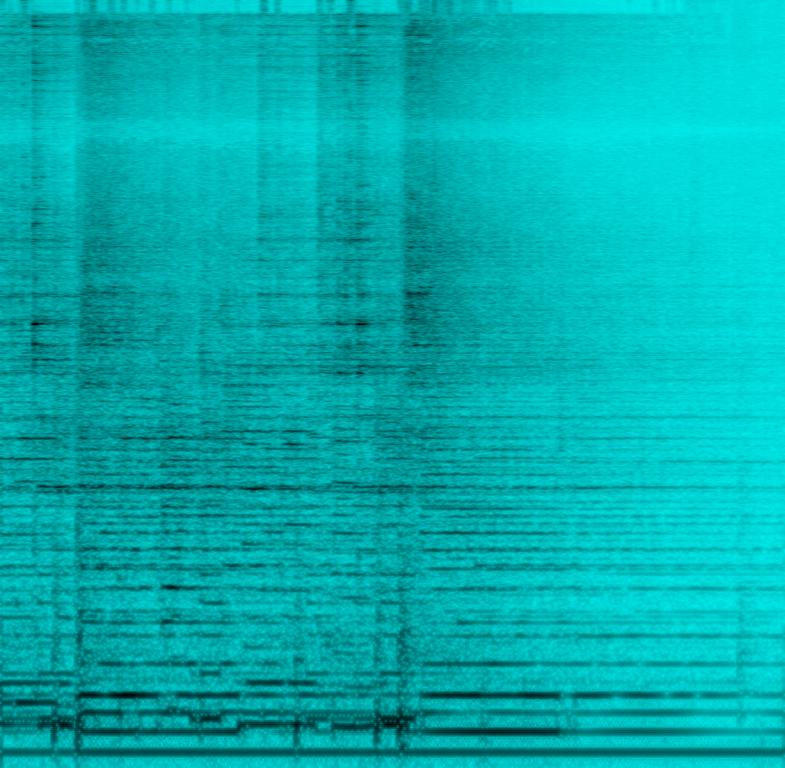
This amateur recording features a guitar plucking chords. This is accompanied by percussion playing an outro beat. The recording is of low quality. The bass plays one note on the first count of each bar. There are no voices in the song. This song can be played in a highway scene in a movie.